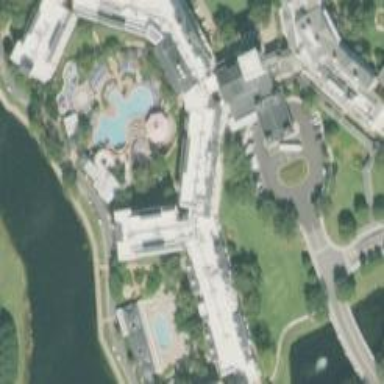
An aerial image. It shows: Hotel building.